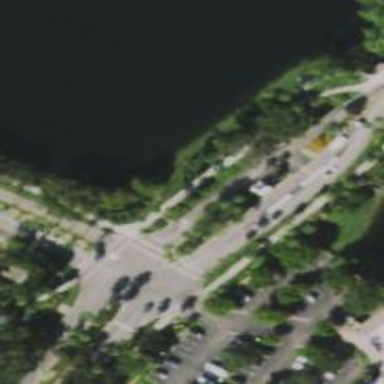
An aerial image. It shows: Marked road crossing.